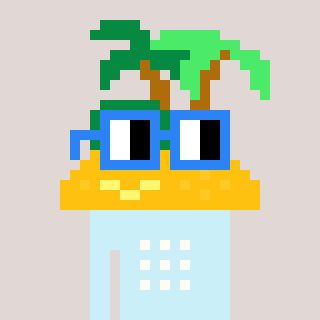
a pixel art character with square blue glasses, a island-shaped head and a cold-colored body on a warm background